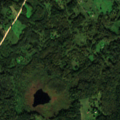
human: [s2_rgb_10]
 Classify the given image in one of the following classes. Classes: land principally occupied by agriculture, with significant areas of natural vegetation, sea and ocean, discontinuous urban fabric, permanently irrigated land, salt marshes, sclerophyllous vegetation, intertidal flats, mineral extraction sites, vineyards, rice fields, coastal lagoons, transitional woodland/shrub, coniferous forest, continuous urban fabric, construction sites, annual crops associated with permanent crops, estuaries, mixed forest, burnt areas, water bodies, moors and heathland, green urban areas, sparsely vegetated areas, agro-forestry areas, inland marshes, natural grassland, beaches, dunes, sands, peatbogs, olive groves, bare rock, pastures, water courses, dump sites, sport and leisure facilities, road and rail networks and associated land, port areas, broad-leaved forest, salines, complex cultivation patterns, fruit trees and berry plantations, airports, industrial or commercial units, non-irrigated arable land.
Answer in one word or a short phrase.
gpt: land principally occupied by agriculture, with significant areas of natural vegetation, broad-leaved forest, coniferous forest, mixed forest, transitional woodland/shrub, peatbogs, water bodies